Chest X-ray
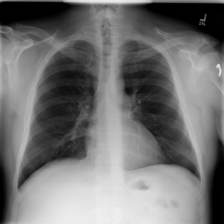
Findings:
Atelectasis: negative
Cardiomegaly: negative
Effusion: negative
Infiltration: negative
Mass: negative
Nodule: negative
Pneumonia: negative
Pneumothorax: negative
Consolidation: negative
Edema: negative
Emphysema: negative
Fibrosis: negative
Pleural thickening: negative
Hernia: negative